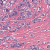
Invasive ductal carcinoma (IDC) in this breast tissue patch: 1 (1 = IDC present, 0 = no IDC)